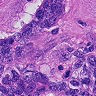
Metastatic tissue present: yes